Brain MRI, t1w sequence, axial 2D slice.
Patient: age 42, sex F, weight 78 kg, height 1.78 m
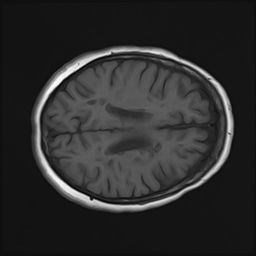